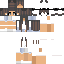
A female human skin with medium skin, wearing brown long hair dressed in a blue tshirt and brown pants, featuring a closed mouth.